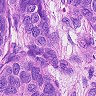
Metastatic tissue present: yes